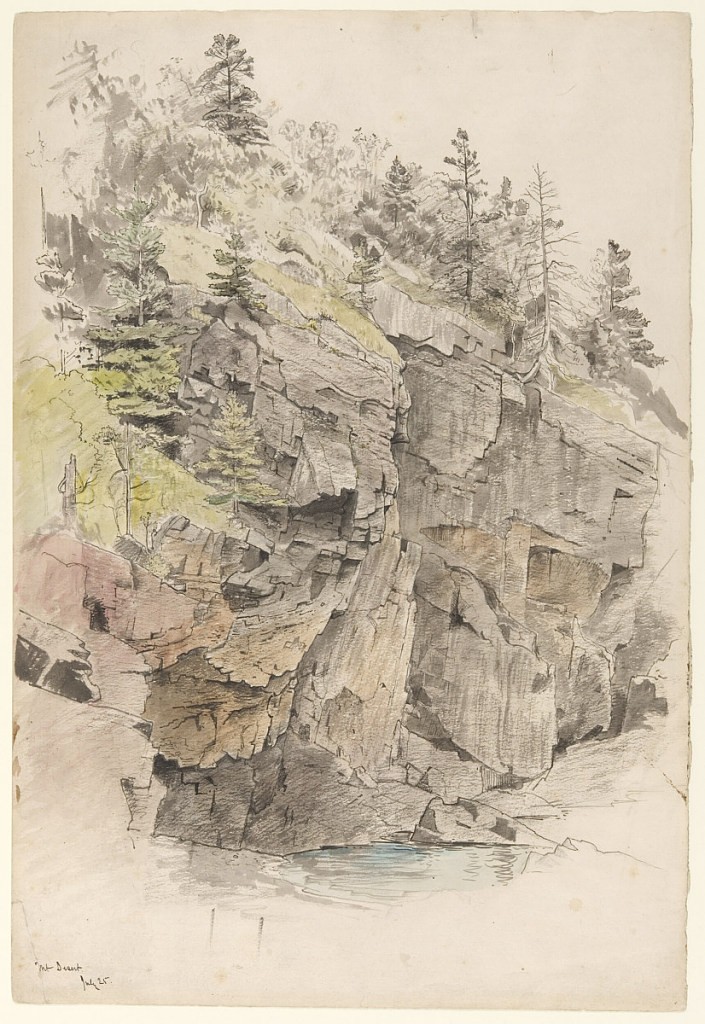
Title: Study of Cliffs, Mt. Desert, Maine
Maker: William Stanley Haseltine, American, 1835–1900
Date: ca. 1859
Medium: Brush and watercolor, graphite on wove paper
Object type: Drawing
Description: View of rocky cliffs topped with pine trees; pond below.